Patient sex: M
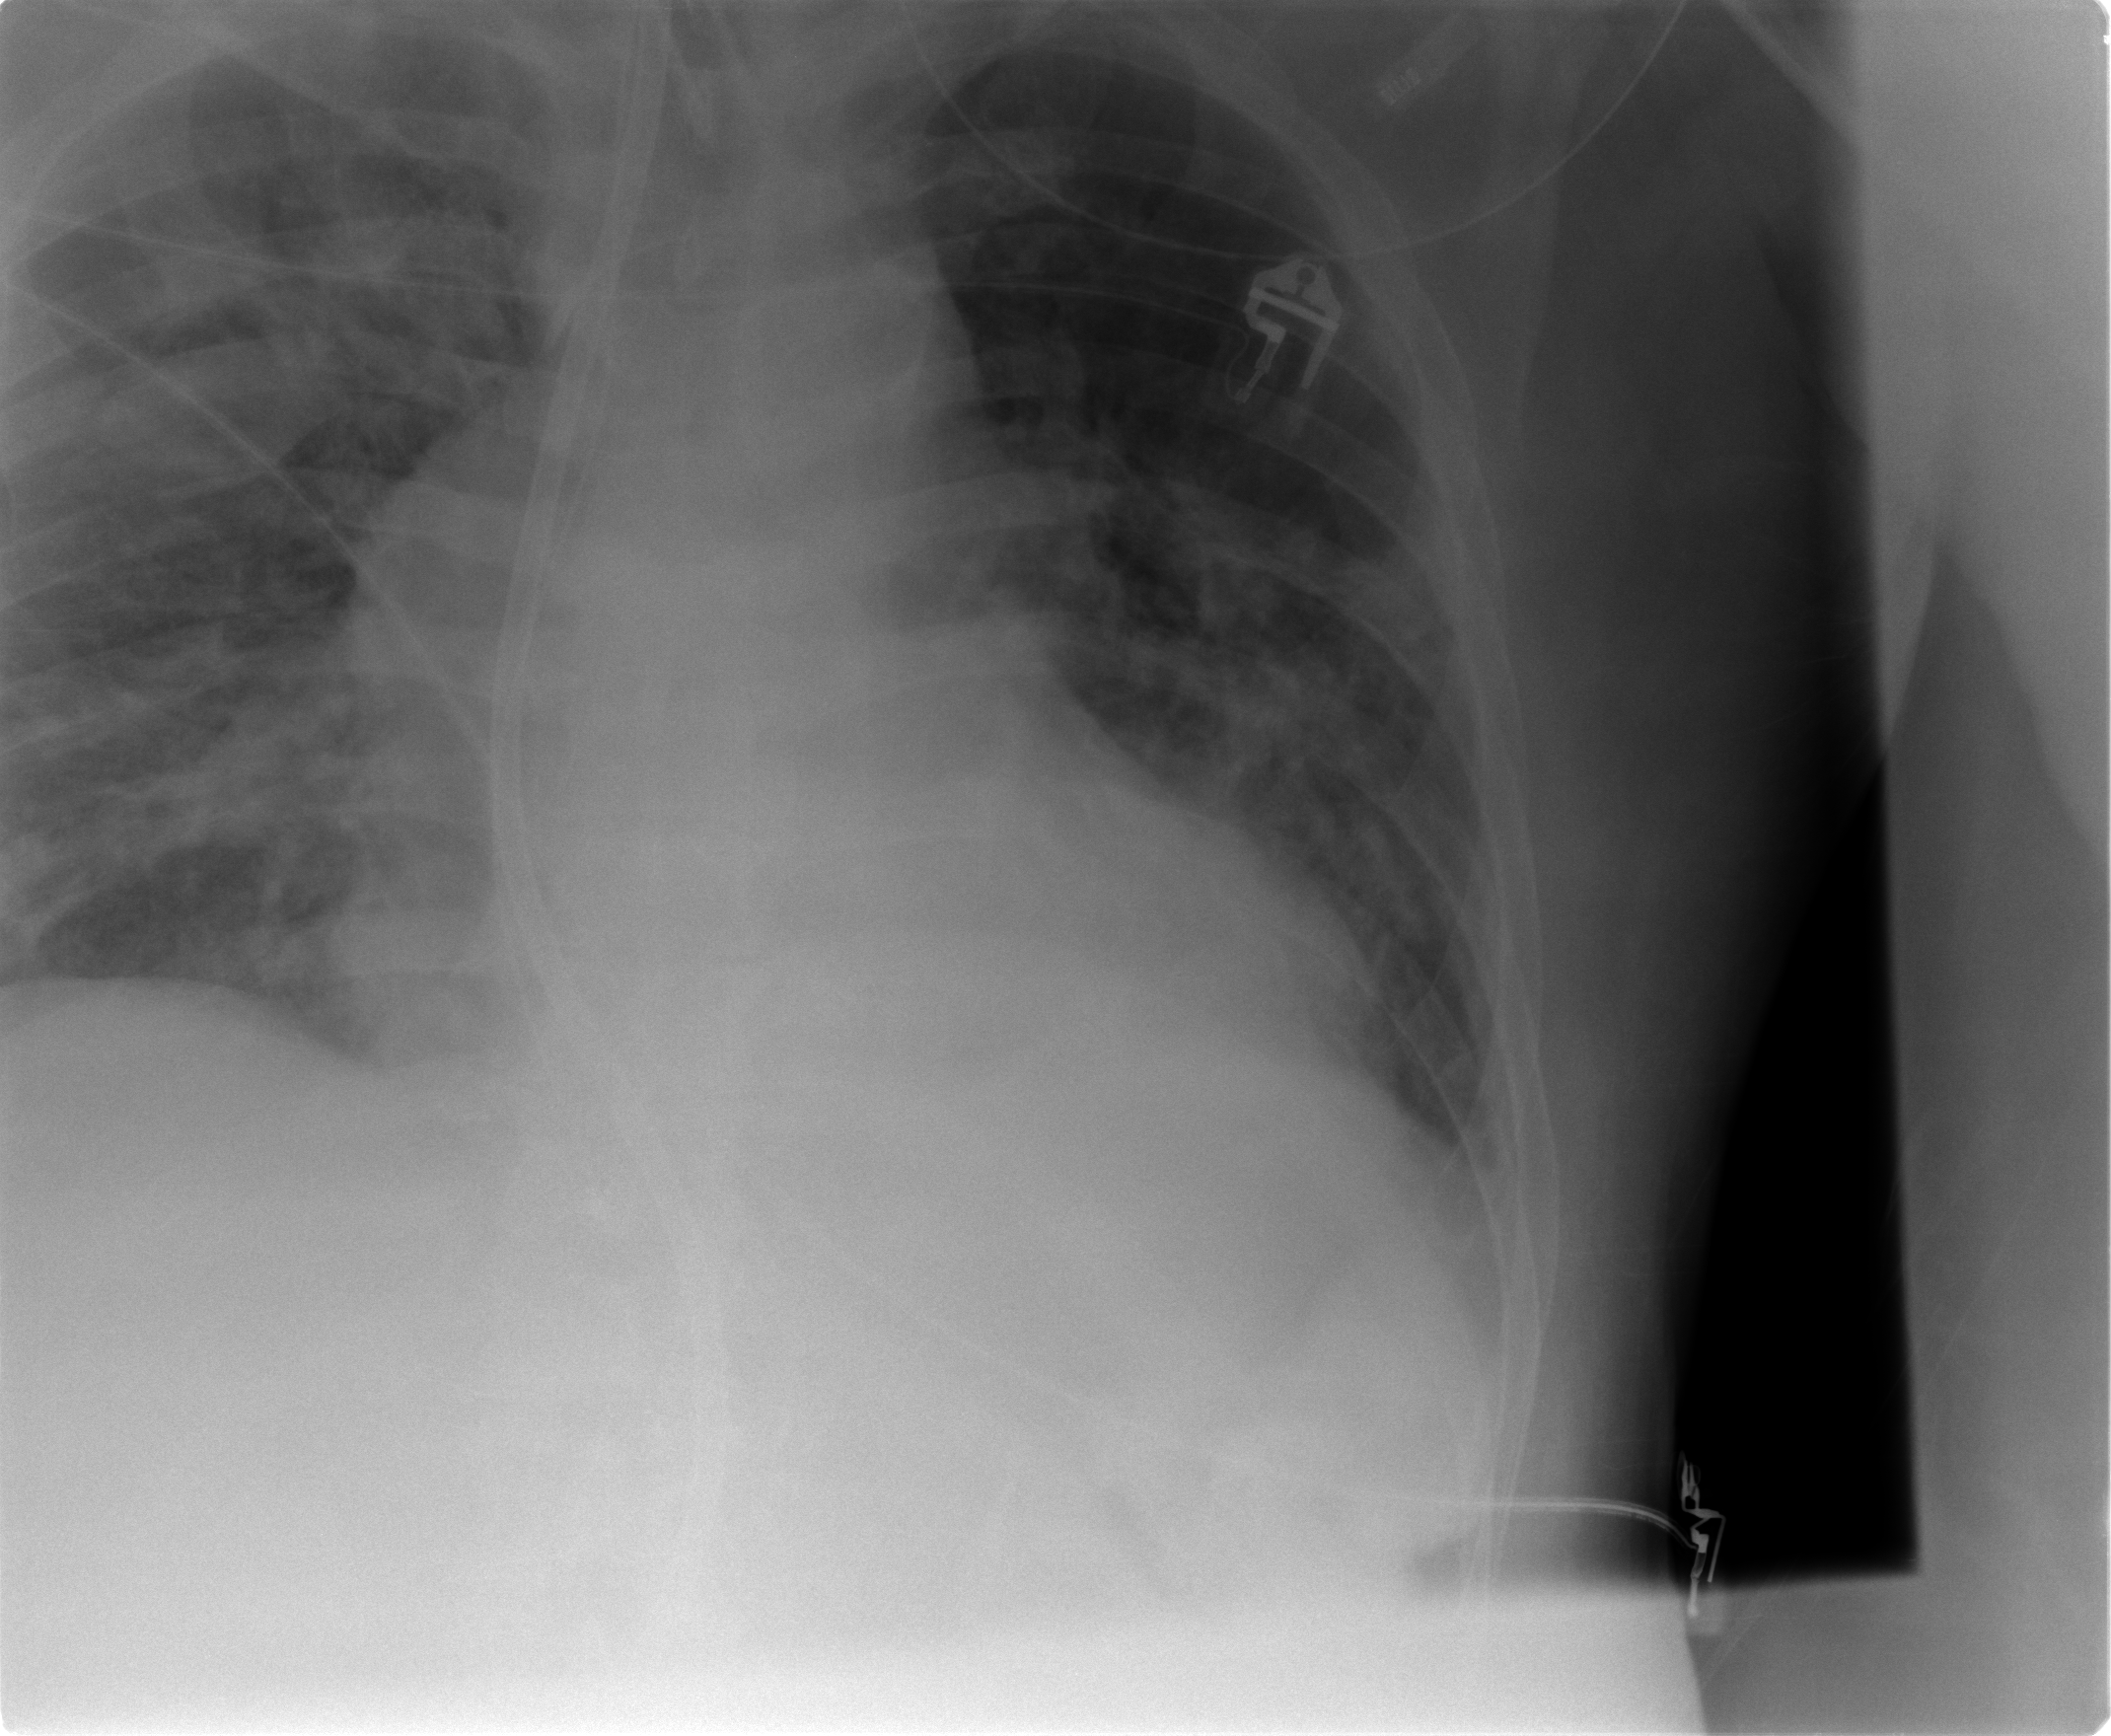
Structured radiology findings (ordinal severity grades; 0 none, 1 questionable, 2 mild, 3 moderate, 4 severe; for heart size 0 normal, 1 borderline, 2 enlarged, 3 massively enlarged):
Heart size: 1
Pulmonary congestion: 2
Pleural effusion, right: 0
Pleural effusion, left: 2
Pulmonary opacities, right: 3
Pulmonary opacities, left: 3
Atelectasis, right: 2
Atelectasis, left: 2